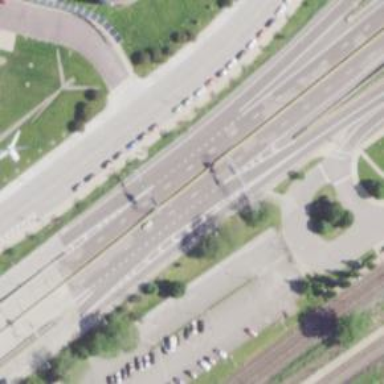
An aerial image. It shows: Motorway junction.